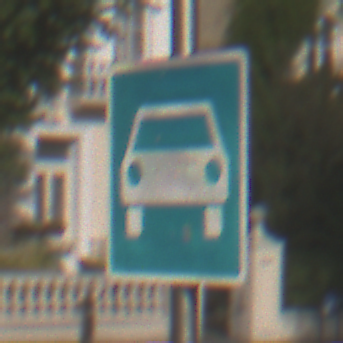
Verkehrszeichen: Kraftfahrstrasse
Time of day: MorningAfternoon
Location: Outdoor (Urban)
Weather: PartlyCloudy
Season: NotSpecified
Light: Natural